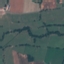
Land use / land cover class: Pasture